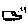
Label: car